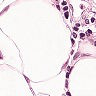
Metastatic tissue present: no